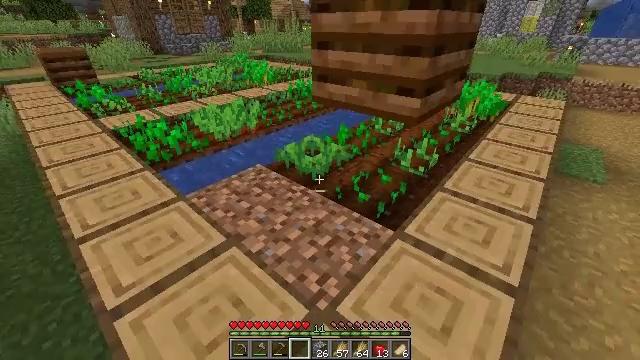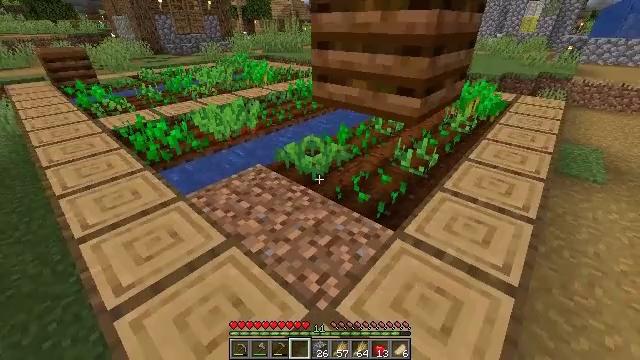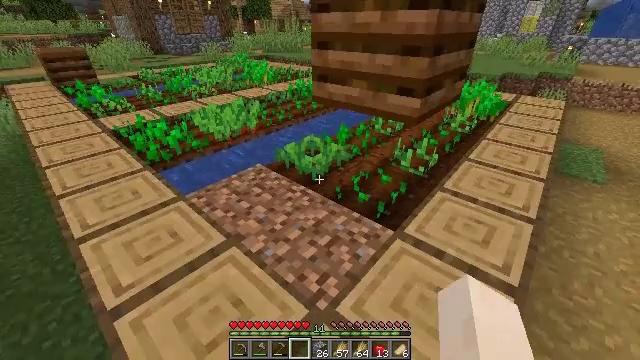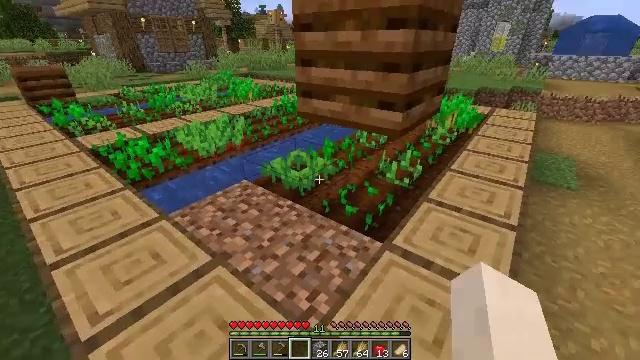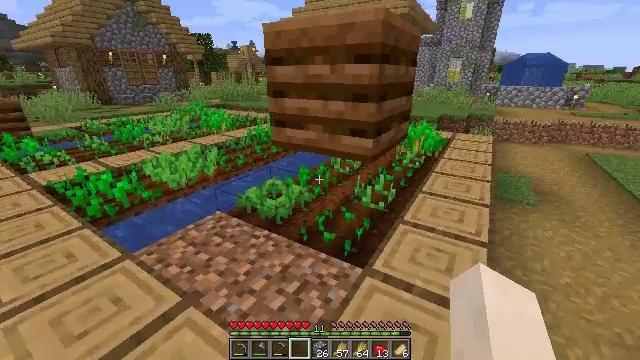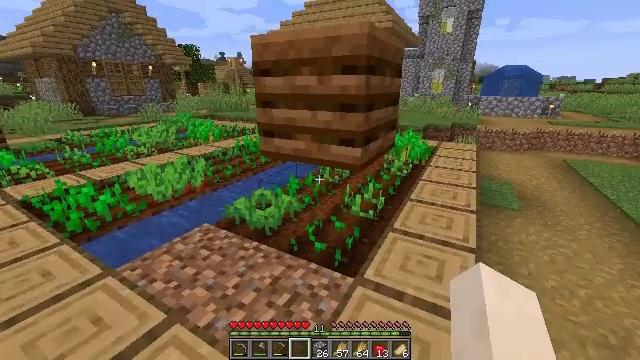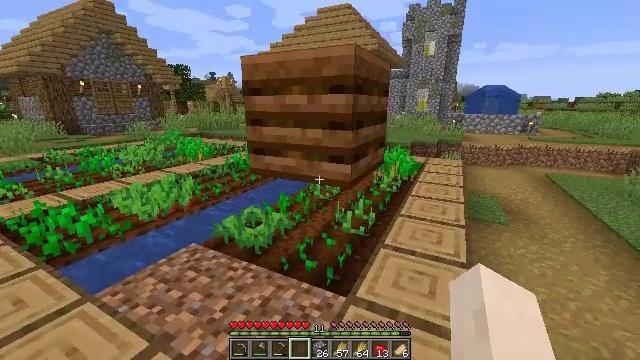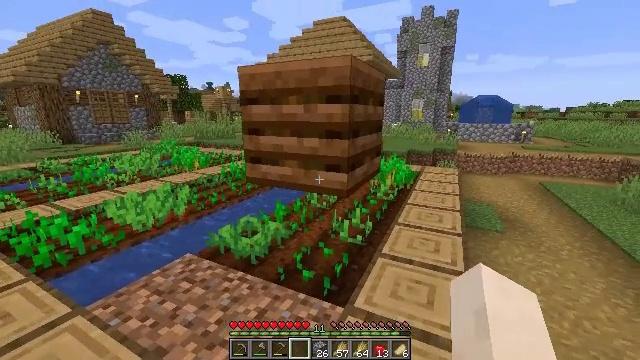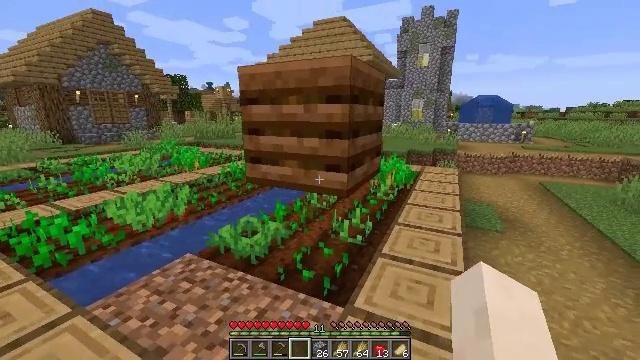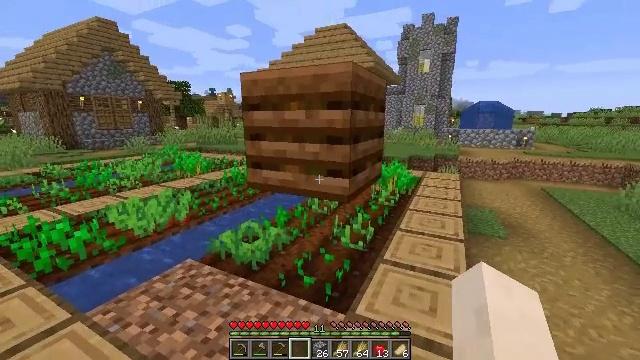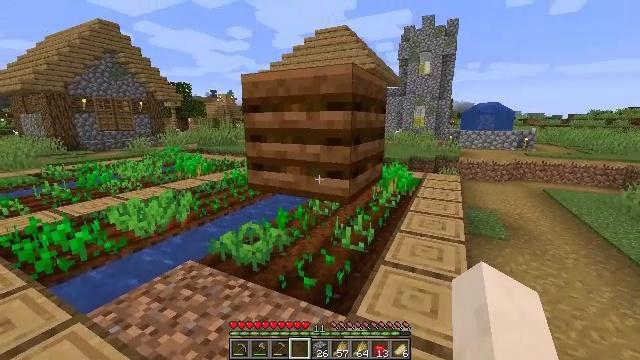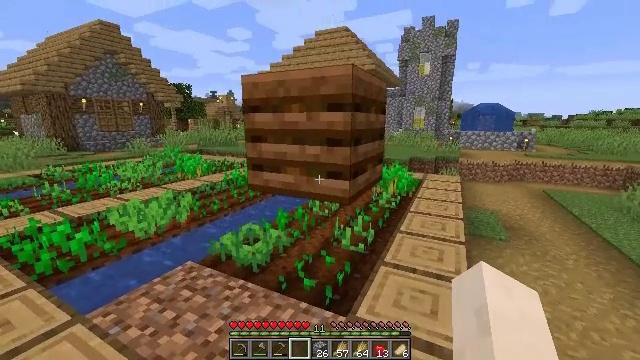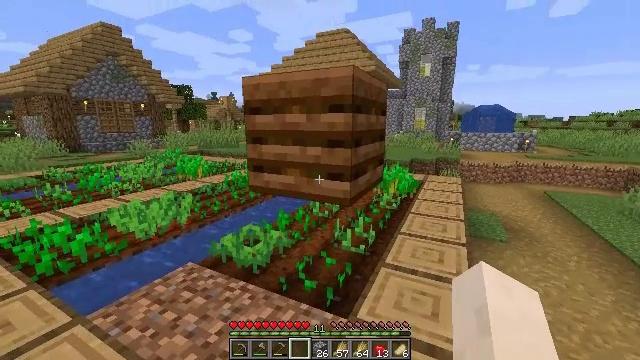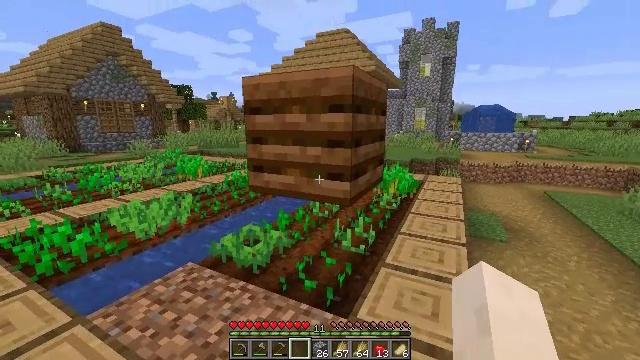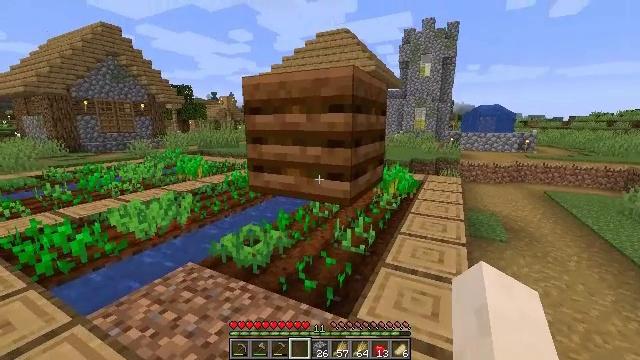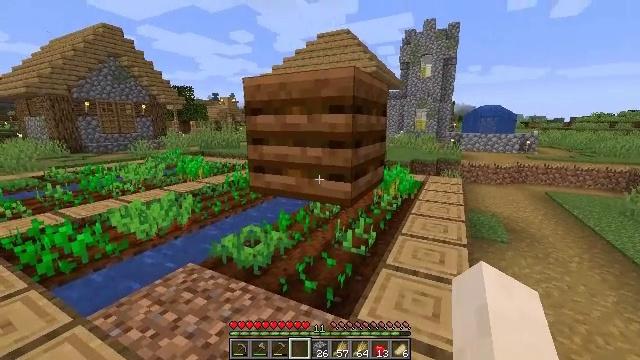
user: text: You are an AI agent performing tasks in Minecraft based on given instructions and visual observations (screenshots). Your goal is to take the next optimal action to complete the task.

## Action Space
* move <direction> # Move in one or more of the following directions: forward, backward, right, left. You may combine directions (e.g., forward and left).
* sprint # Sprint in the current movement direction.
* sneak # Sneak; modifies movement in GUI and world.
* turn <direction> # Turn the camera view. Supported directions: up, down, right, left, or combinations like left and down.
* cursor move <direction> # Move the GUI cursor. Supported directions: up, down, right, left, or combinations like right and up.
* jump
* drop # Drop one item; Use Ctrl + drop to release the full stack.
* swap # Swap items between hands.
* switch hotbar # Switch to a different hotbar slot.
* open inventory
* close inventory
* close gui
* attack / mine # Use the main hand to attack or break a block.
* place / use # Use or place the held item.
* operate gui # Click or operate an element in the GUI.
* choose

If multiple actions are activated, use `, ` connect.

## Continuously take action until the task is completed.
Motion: motion action
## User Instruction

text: Attack the composter to add it to your inventory.
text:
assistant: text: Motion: no_op
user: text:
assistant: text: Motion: no_op
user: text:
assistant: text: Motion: turn right and up
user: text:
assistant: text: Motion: turn right and up
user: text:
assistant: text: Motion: turn right and up
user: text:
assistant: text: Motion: turn right and up
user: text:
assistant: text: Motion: turn up
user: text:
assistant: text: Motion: no_op
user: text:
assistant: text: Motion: turn up
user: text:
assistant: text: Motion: no_op
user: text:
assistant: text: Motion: no_op
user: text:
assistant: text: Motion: no_op
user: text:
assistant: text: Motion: no_op
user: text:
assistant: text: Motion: no_op
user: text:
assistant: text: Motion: no_op
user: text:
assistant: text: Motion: turn up
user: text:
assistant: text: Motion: no_op
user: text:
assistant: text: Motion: no_op
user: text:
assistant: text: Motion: turn up
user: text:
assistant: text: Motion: switch to hotbar 2
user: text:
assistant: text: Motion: switch to hotbar 2
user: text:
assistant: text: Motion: no_op
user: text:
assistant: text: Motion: no_op
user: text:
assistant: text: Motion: attack / mine
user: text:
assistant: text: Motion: attack / mine
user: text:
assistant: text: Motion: attack / mine
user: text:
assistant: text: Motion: attack / mine
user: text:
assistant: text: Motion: attack / mine
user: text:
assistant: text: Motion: attack / mine
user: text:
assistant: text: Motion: attack / mine